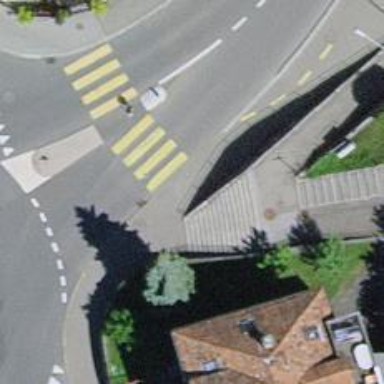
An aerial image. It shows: Marked crossing on footway. The crossing has visible markings.